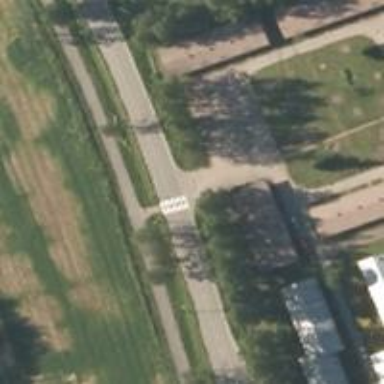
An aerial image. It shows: Cycleway.